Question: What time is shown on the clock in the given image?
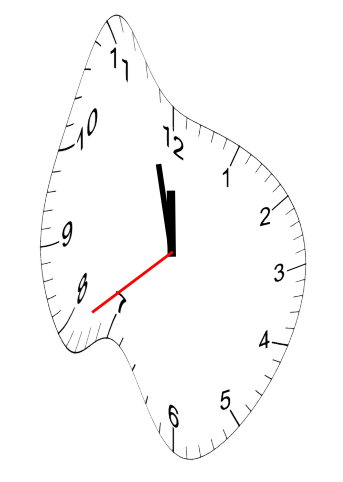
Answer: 11:57:39